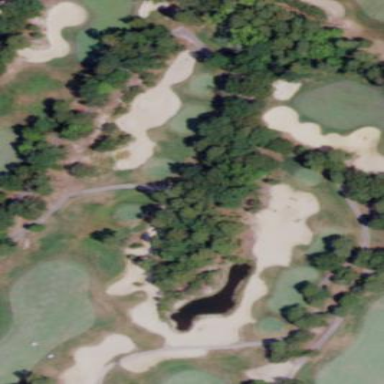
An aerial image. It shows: Scenic view of water hazard on golf course. The natural water feature adds beauty to the landscape.